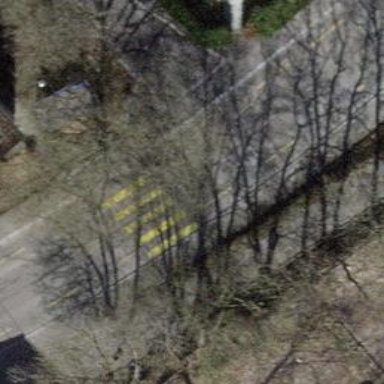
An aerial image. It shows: Uncontrolled footway crossing with markings.